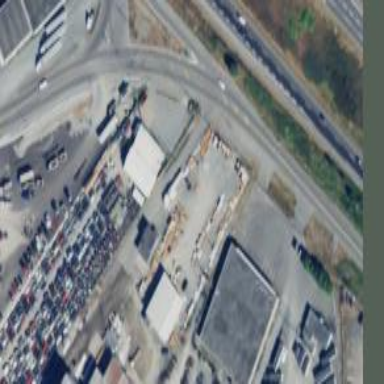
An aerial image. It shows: Industrial area.